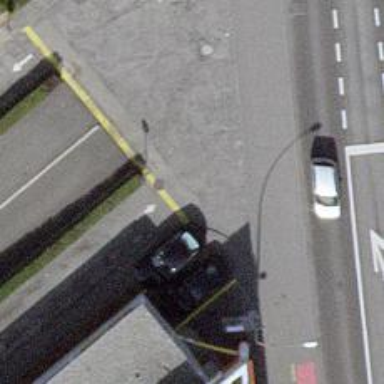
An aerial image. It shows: Asphalt parking aisle designated as service road.